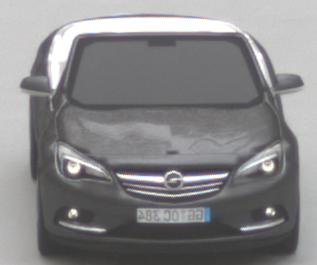
Make: Opel
Model: Cascada 1.4 Turbo
Detailed model: Cascada
Model produced from: 2013/03
Model produced until: 2015/01
Doors: 2
Color: gray
Road condition: dry road
Daytime: morning or afternoon
Contrast: low contrast